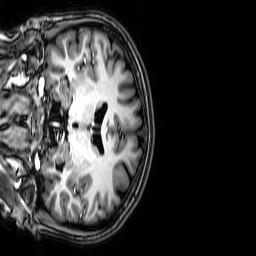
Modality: T1w
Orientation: coronal
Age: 20
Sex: female